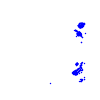
Particle: pion